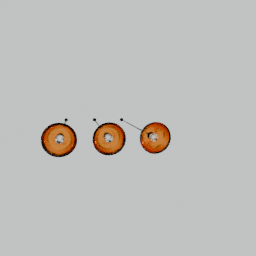
Label: lighting